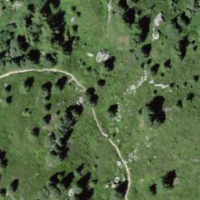
EUNIS habitat code: 26
Species observed at this site:
Arnica montana
Alnus alnobetula